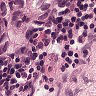
Metastatic tissue present: yes